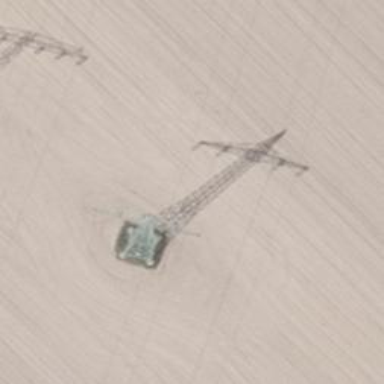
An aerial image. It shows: Power tower.